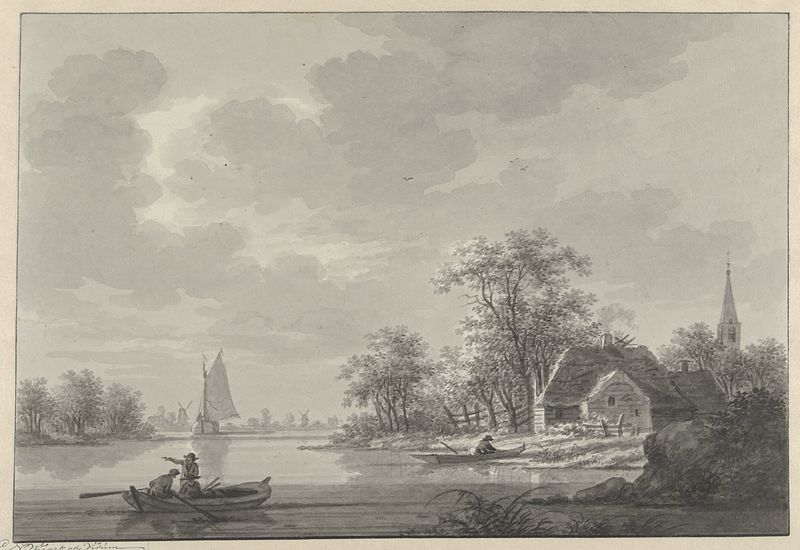
Titel: Het dorp Capelle aan de IJssel
Künstler: Nicolaas Wicart
Standort: Amsterdam
Institution: Rijksmuseum
Schlagwörter: village, maison, ciel, nature, paysage, dessin, nuages, église, arbres, encre, lavis, oiseaux, hollande, rivière, navire, voilier, barque, bateau, plat pays, hollade, format paysage